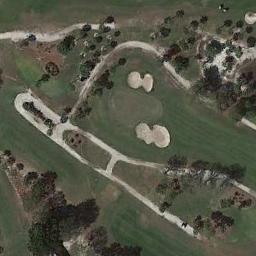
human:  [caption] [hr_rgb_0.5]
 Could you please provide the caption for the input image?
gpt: There are a few bunkers and a few paths on the large green lawn on the golf course and many trees .

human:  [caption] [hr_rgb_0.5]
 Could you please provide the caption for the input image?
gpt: The golf course has a putting green, Some fairways, Roads, Barrier trees and two sandpits .

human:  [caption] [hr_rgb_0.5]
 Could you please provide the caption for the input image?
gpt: About twenty sand bunkers are built around the lake .

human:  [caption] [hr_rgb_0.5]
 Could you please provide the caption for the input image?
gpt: There are many trees near the golf course .

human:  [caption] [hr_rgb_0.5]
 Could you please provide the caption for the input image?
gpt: There are two bunkers and some trees on the golf course .